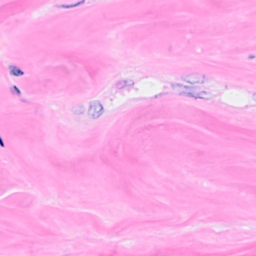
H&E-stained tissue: Breast